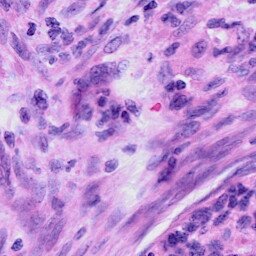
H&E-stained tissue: Cervix